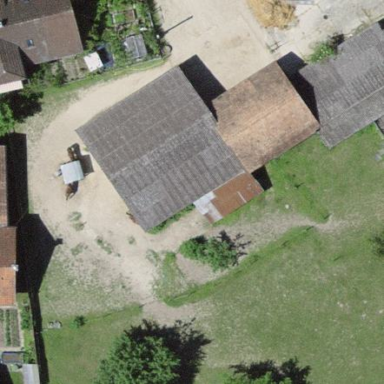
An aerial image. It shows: Rural barn.